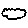
Label: cloud